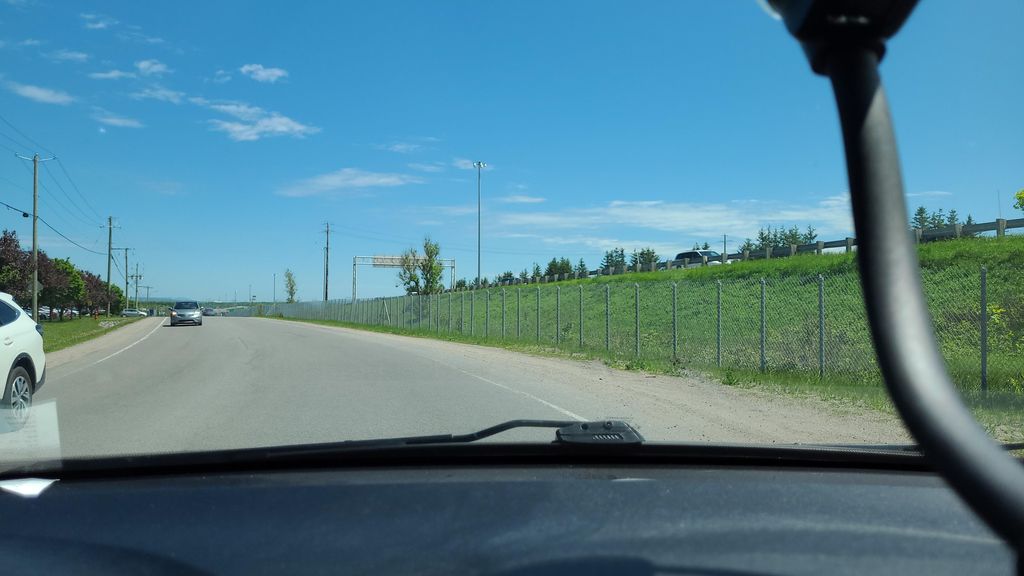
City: quebec_city